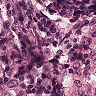
Metastatic tissue present: yes